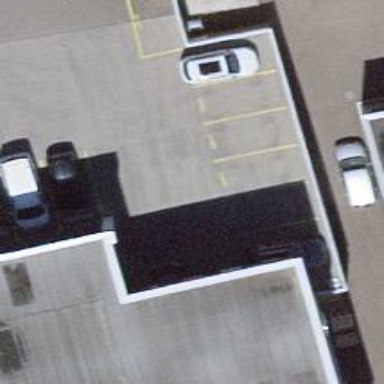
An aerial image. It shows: Charging station.